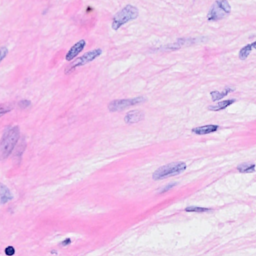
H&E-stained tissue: Breast